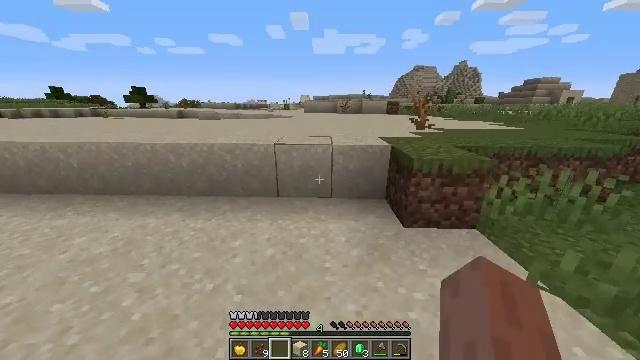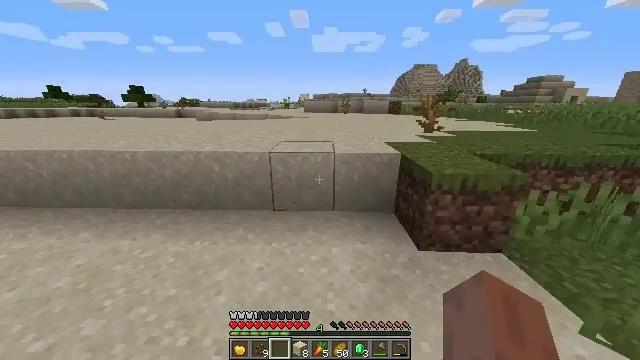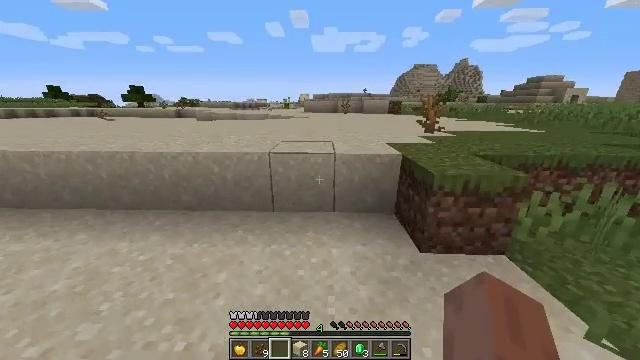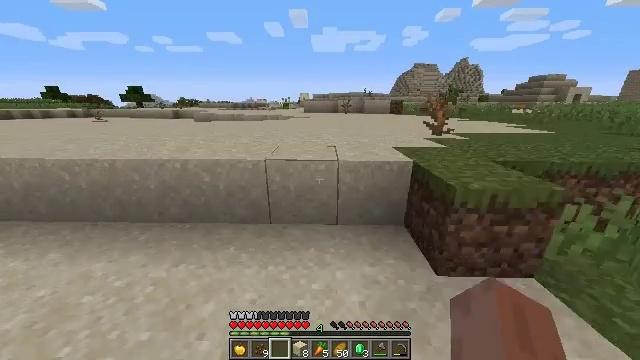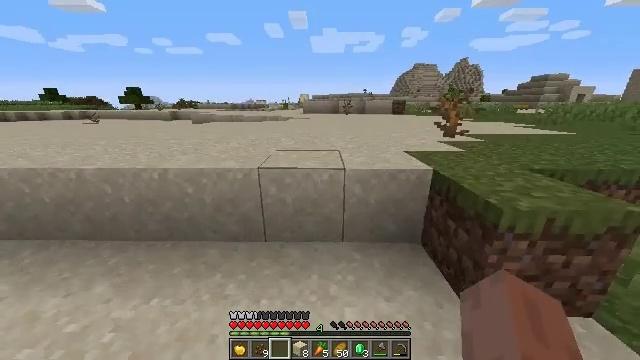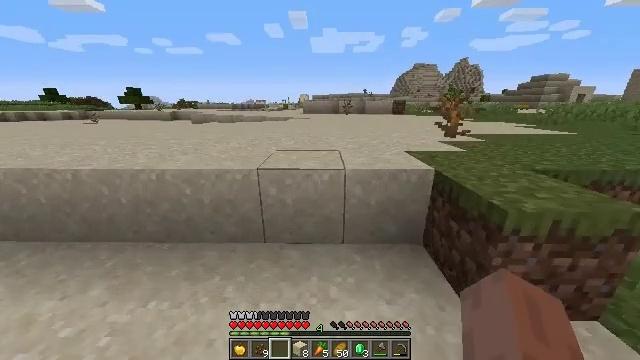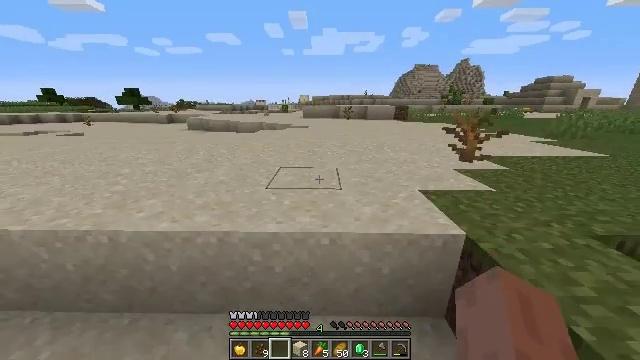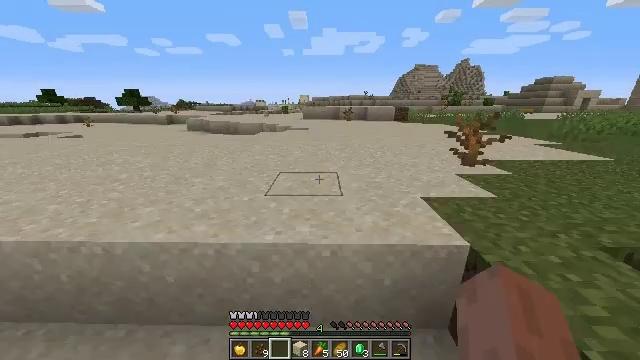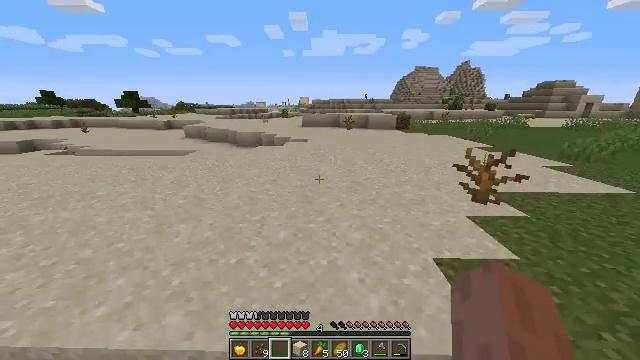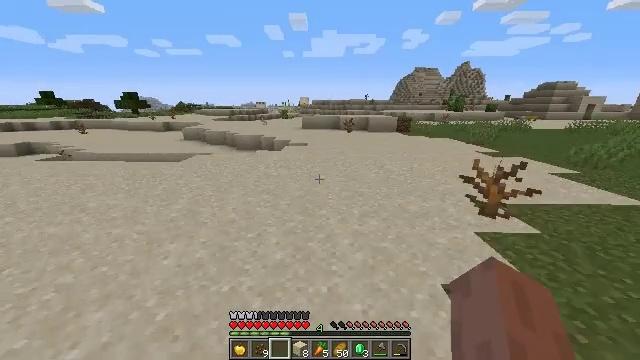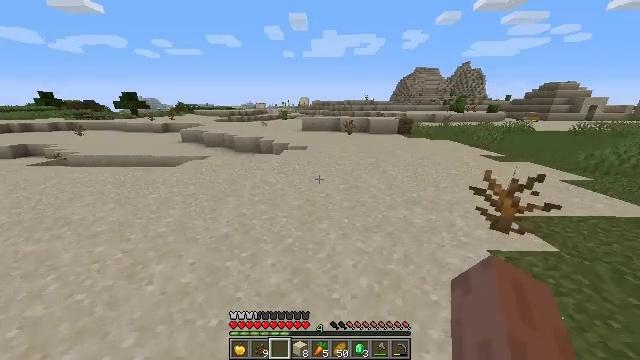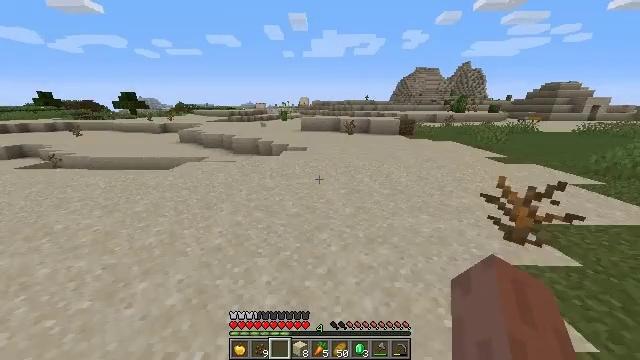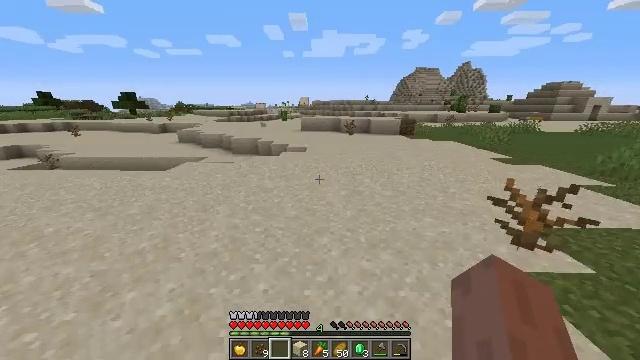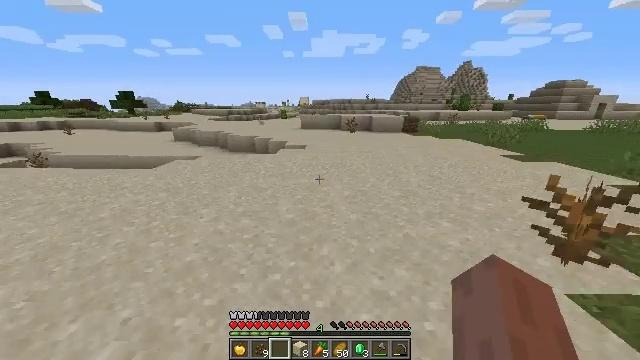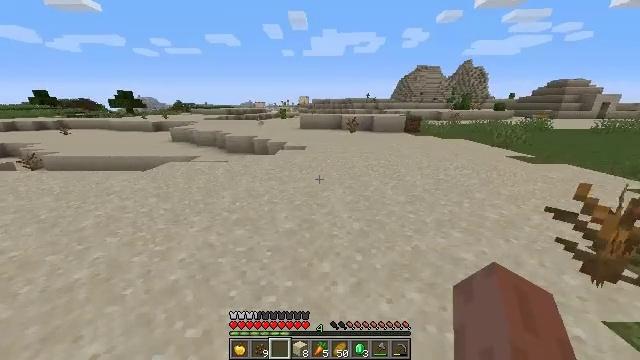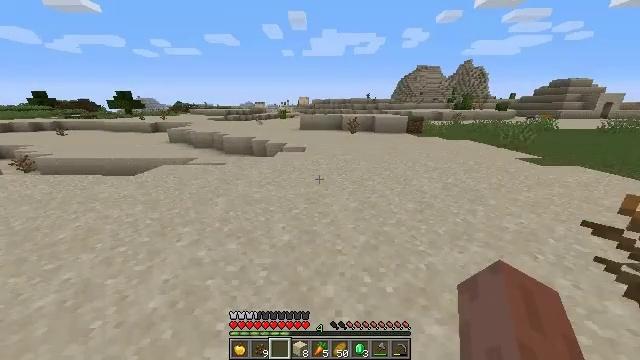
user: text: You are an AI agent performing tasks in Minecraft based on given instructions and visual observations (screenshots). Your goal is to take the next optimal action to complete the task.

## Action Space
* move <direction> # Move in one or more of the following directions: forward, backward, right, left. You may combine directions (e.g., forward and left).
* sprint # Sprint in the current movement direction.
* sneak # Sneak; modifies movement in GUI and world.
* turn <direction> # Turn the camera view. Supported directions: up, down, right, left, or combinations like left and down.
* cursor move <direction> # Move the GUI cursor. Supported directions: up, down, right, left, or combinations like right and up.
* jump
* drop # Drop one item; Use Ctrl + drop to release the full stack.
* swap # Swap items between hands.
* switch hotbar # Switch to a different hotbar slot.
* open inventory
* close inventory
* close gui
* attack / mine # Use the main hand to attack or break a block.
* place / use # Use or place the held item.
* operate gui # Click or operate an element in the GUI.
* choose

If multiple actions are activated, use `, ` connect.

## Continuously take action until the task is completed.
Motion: motion action
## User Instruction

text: Destroy the yellow bed to recycle it.
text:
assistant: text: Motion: move forward
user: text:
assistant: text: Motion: move forward
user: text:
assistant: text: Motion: move forward
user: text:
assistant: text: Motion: move forward
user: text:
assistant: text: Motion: move forward
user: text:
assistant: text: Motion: move forward, jump
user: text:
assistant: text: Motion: move forward, jump
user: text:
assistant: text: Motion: move forward, jump
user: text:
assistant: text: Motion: move forward, jump
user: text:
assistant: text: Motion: move forward, jump
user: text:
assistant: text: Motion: move forward, jump
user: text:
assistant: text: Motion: move forward, jump
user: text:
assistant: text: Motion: move forward, jump
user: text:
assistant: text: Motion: move forward, jump
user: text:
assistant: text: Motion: move forward, jump
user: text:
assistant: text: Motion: move forward, jump
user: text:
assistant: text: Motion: move forward, jump
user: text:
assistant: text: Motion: move forward, jump
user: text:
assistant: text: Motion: move forward, jump
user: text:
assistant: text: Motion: move forward, jump
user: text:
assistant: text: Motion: move forward, jump
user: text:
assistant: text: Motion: move forward, jump
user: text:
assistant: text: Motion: move forward, jump
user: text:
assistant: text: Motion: move forward, jump
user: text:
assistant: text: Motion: move forward, jump
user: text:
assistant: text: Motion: move forward and move left, turn right, jump
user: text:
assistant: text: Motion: move forward and move left, jump
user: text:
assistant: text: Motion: move forward and move left, jump
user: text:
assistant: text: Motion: move forward and move left, jump
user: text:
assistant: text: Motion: move forward and move left, jump